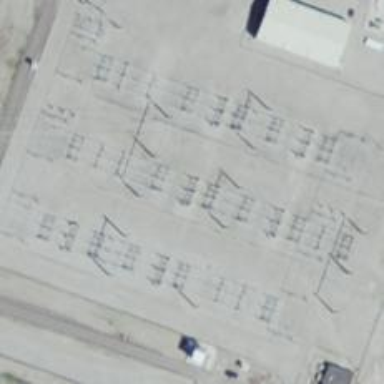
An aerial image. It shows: Switch for power supply.